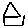
Label: house